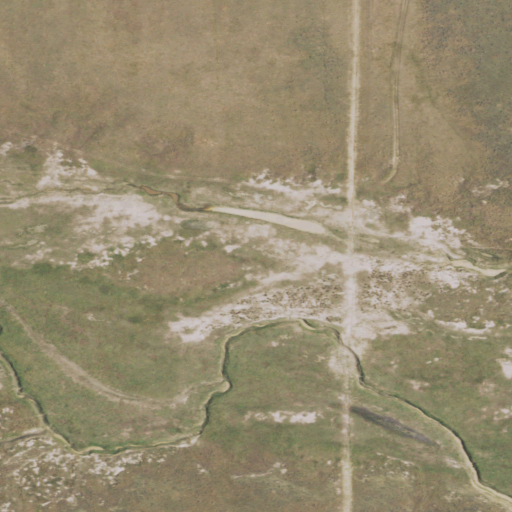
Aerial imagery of valley in Wyoming named Shelden Draw containing grassland and shrub